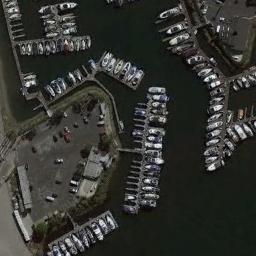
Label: harbor